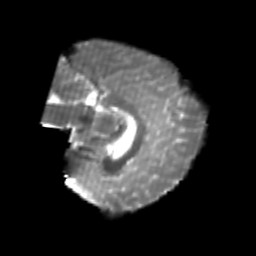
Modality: T2w
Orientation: sagittal
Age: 23
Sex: female
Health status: healthy
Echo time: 0.074 s